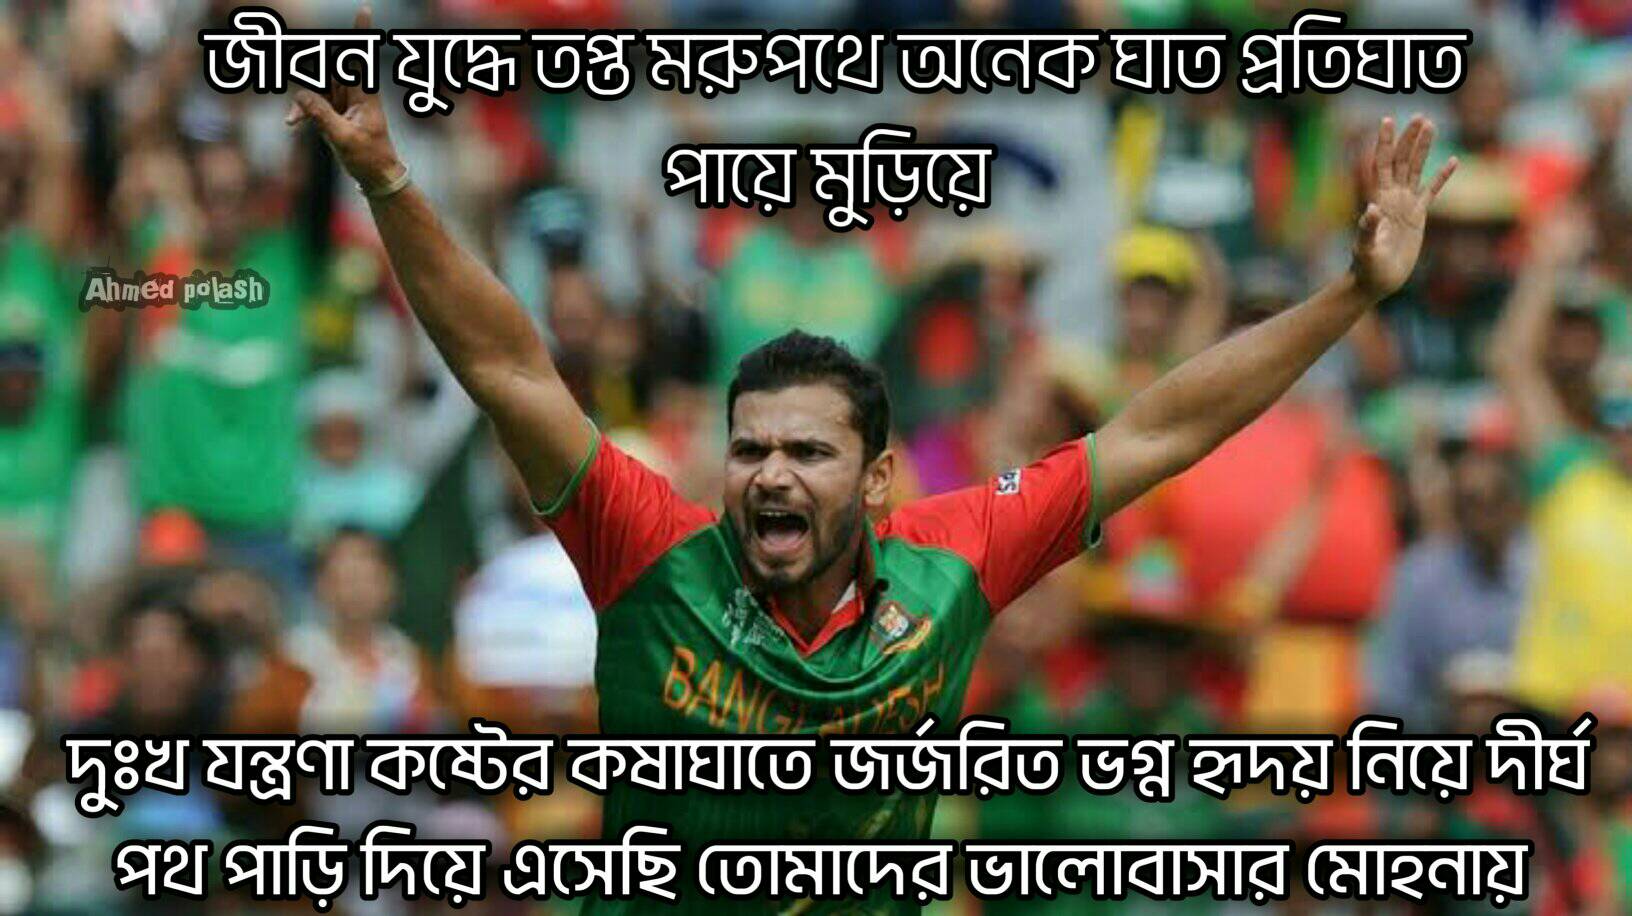
Text: জীবন যুদ্ধে তপ্ত মরুপথে অনেক ঘাত প্রতিঘাত পায়়ে মুড়িয়ে  দুঃখ যন্ত্রণা কষ্টের কষাঘাতে জর্জরিত ভগ্ন হৃদয় নিয়ে দীর্ঘ পথ পাড়ি দিয়ে এসেছি তোমাদের ভালোবাসার মোহনায়
Label: Non Hate